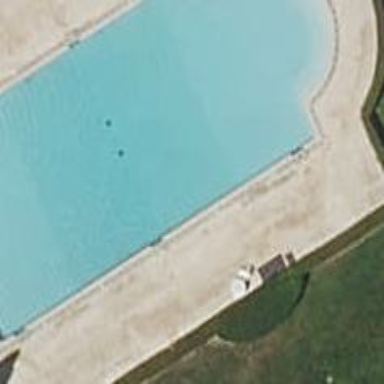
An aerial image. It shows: Swimming pool located in leisure land.